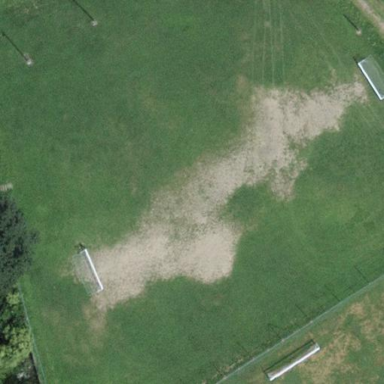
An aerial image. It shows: Grass pitch designated for soccer.